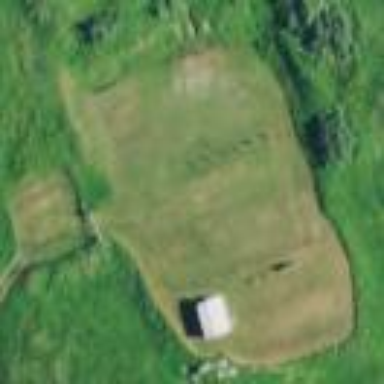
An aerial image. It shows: Shooting sport pitch.